Question: I am using sqlite3. I have a simple task to do and for that I have to write a sql query which can be run in sqlite3. Please refer the below figure for my sample data, expected output and query necessity.
Somebody told me a hint to use "group by" but I know very little about SQL.

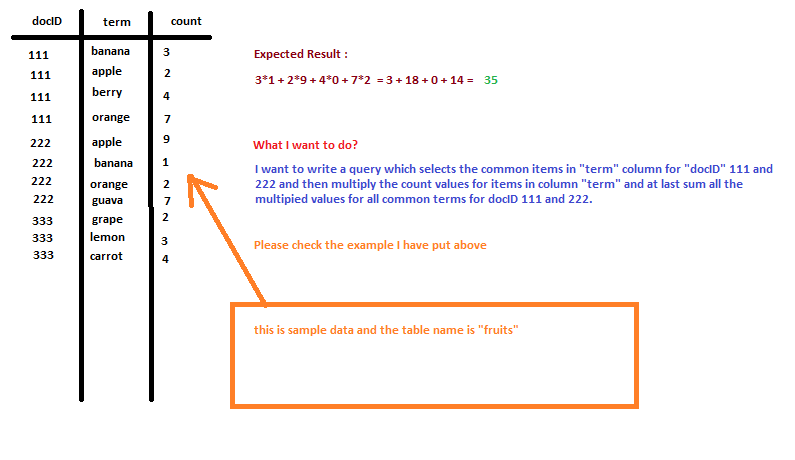
Answer: Try this..
'''
SELECT sum(t)
FROM
(SELECT f1.count*f2.count t
FROM fruits f1,
fruits f2
WHERE f1.term=f2.term
AND f1.docID=111
AND f2.docID=222);
'''
The inner query multiplies the 'count' of same 'term' from 'docID = 111' and 'docID = 222'. The outer query sums all of them.
: As pointed out by , this can be done without the derived table like this..
'''
SELECT SUM(f1.count*f2.count) total
FROM fruits f1,
fruits f2
WHERE f1.term=f2.term
AND f1.docID=111
AND f2.docID=222);
'''